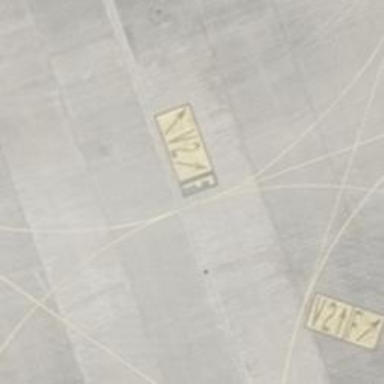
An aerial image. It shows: Taxiway at the airport with concrete surface.